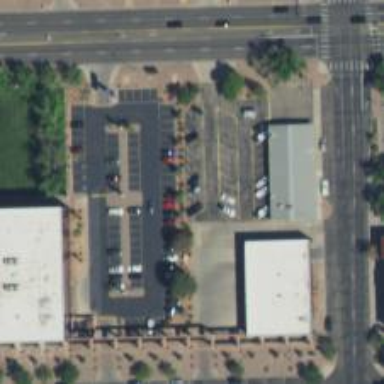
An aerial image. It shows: Parking space.